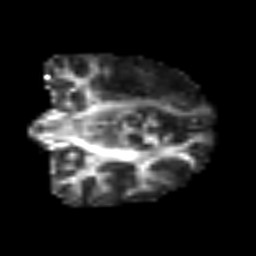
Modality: FA
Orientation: coronal
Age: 56
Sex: male
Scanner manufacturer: siemens
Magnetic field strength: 3 T
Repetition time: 3.2 s
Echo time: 0.081 s